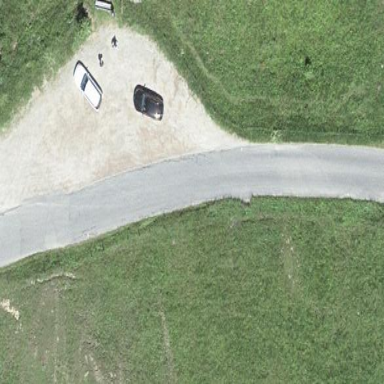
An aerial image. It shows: Parking area with fine gravel surface.